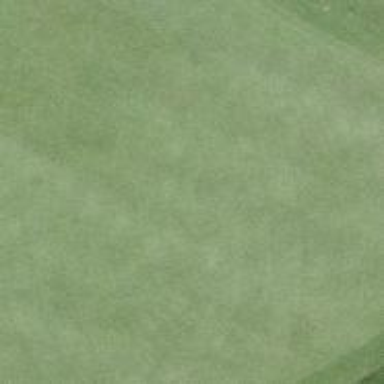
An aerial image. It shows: Golf green.